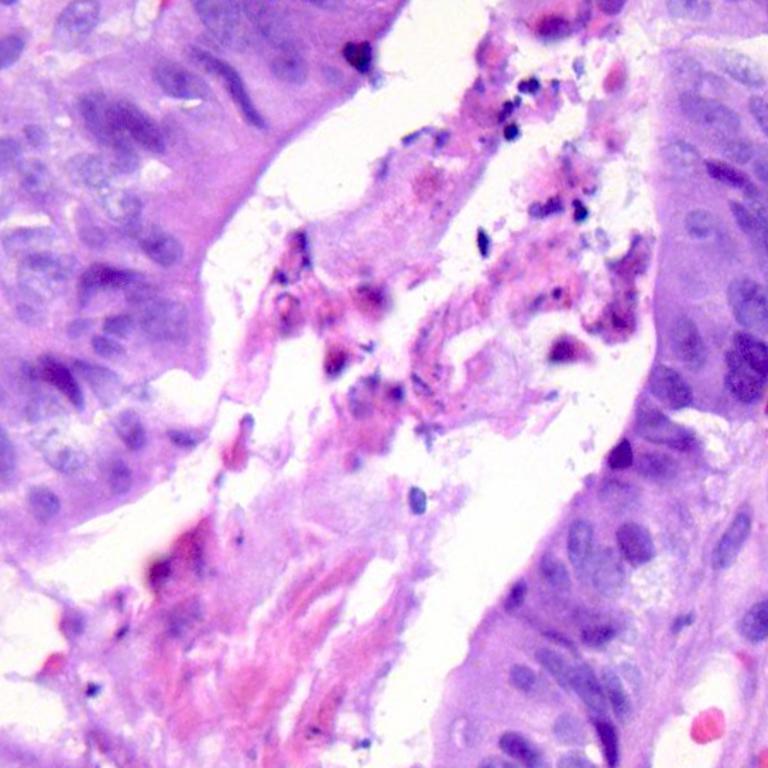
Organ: colon
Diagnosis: adenocarcinomas